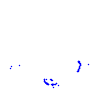
Particle: kaon